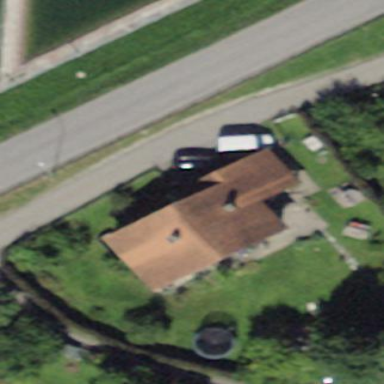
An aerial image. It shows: Detached building.